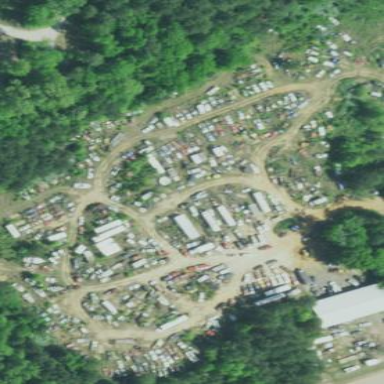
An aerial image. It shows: Scrap yard located in industrial area.